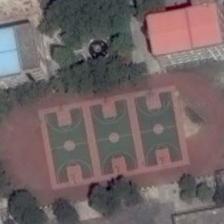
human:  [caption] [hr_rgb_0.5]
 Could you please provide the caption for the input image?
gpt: several buildings and some green trees are around a playground with three basketball fields in it .

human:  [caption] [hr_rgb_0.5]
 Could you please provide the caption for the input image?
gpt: a playground with three basketball fields in it is surrounded by some trees and buildings .

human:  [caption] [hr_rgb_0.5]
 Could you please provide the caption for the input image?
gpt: the red building and blue swimming pool beside this playground are eyecatching .

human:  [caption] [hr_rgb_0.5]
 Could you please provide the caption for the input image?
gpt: a playground with three basketball fields in it is surrounded by some green trees and many buildings .

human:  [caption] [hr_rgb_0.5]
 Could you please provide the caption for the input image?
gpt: a playground with three basketball fields in it is surrounded by some trees and buildings .